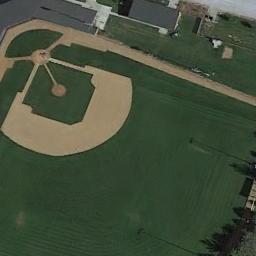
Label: baseball_diamond